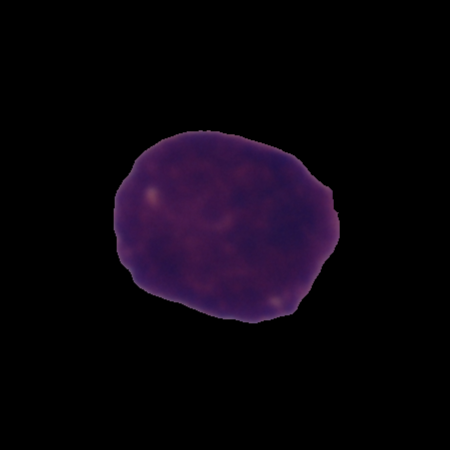
Label: cancer